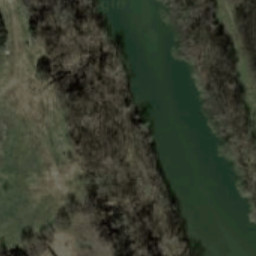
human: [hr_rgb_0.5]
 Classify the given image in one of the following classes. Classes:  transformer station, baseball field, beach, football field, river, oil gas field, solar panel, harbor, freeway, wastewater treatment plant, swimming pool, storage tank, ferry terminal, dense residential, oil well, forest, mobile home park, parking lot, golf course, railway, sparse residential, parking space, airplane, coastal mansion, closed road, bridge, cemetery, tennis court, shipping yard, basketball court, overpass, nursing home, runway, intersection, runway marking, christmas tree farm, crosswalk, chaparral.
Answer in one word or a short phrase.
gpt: river